Question: I am trying to retrieve public tweets from a server-side application, using <URL>.
The following code works fine:
'''
var service = new TwitterService("<consumer key>", "<consumer secret>");
service.AuthenticateWith("<access token>", "<access token secret>");
var options = new ListTweetsOnUserTimelineOptions { ScreenName = "billgates" };
foreach (var tweet in service.ListTweetsOnUserTimeline(options))
Console.WriteLine(tweet.Text);
'''
However I gather from this diagram that it shouldn't be necessary to provide the access token/secret:

However when I remove the call to 'AuthenticateWith', 'ListTweetsOnUserTimeline' returns null.
It is a limitation of the library, if not, how can I do it?
Aas far as I can tell, this calls the <URL>:
> API methods that support this form of authentication will contain two rate limits in their documentation, one that is per user (for application-user authentication) and the other is per app (for this form of application-only authentication)
The 'GET statuses/user_timeline' method has these 2 limits shown in its documentation.
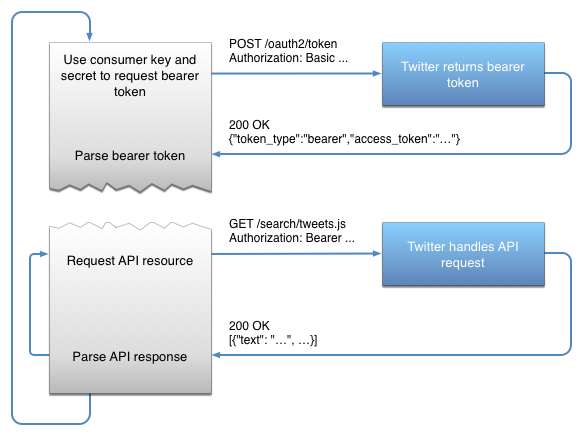
Answer: This is confirmed as not being supported:
<URL>
As this project is being retired, there is no plan to add support for it.